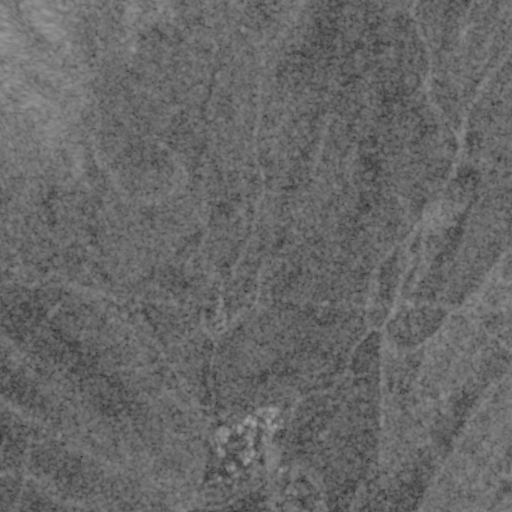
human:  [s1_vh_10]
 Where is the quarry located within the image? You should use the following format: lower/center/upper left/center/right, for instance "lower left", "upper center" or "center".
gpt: The quarry is located in the lower center of the image.
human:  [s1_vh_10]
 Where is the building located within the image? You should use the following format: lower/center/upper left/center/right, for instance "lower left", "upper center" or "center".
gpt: The building is located in the lower center of the image.
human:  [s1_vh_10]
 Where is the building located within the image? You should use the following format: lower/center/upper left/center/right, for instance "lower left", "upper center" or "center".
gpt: The building is located in the lower center of the image.
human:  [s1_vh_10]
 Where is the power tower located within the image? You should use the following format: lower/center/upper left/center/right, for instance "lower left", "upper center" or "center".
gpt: There is no power tower in the image.

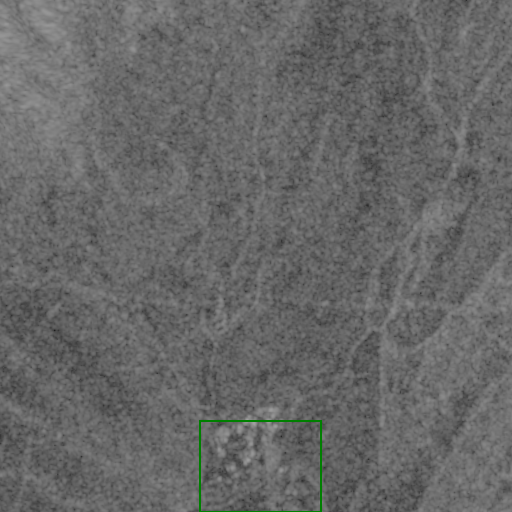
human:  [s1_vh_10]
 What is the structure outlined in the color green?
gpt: The structure outlined in green is a quarry.
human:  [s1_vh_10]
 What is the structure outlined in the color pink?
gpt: There is no pink outline.